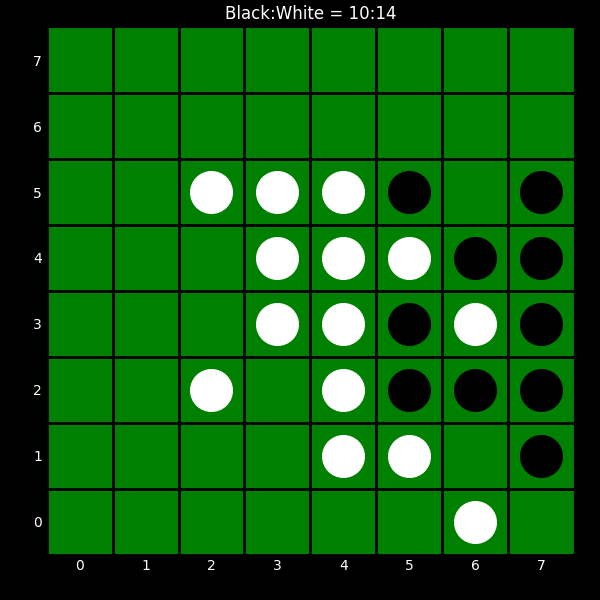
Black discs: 10
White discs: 14